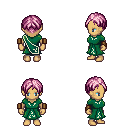
a pixel art fantasy rpg character, female body template, human, tanned skin, sash dress, white pants, pink parted hairstyle, leather bracers, four views (front, back, left, right), 2x2 character sprite sheet, small pixel art, hard edges, no anti-aliasing